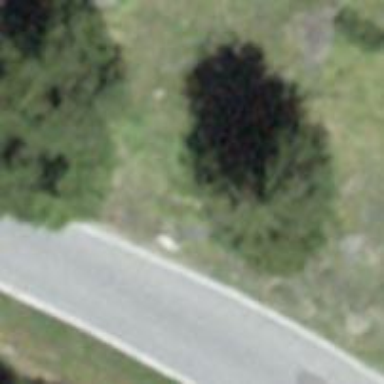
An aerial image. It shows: Needle-leaved tree in its natural environment.